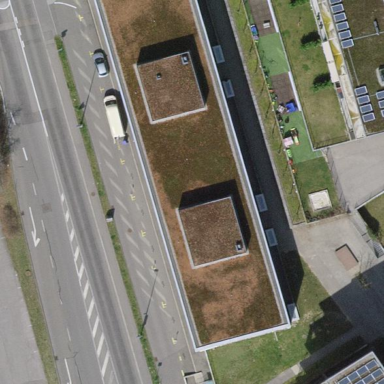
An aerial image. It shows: Office building with flat roof.